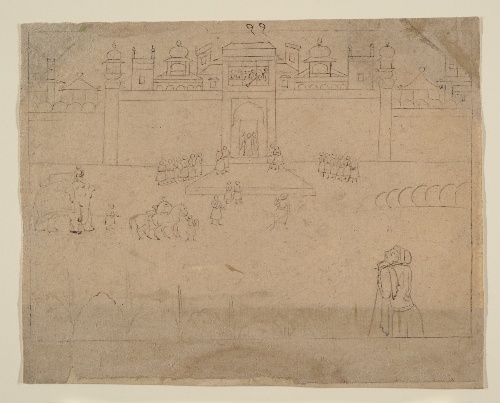
Date: 19th century
Object type: Painting
Classification: Paintings
Medium: Ink on paper
Culture: India (Pahari Hills)
Dimensions: Image (sight): 9 1/2 x 7 5/8 in. (24.1 x 19.4 cm)
Framed: 16 x 20 in. (40.6 x 50.8 cm)
Department: Asian Art
Credit line: Gift of Subhash Kapoor, in memory of his parents, Smt Shashi Kanta and Shree Parshotam Ram Kapoor, 2008
Accession year: 2008
Repository: Metropolitan Museum of Art, New York, NY
Tags: Cities|Elephants|Horses